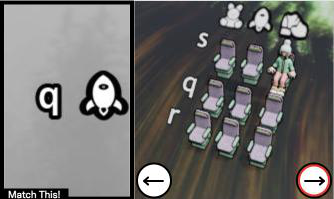
Task: seats
Answer: no